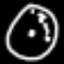
Label: clock